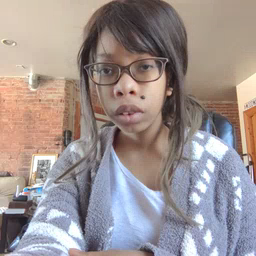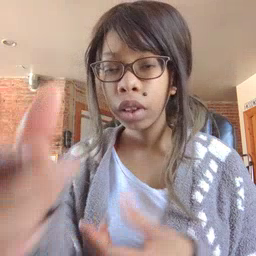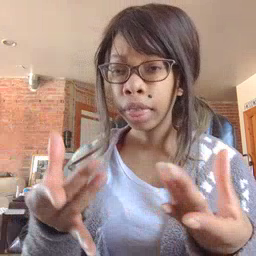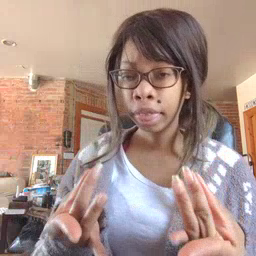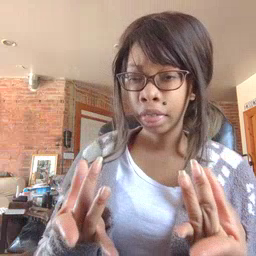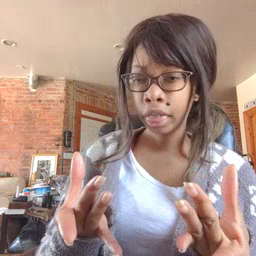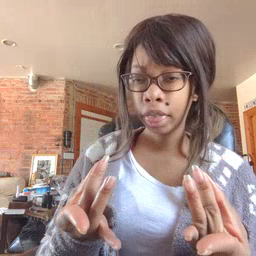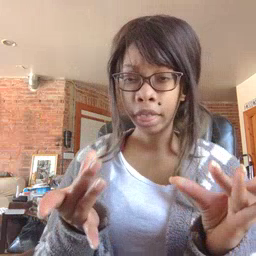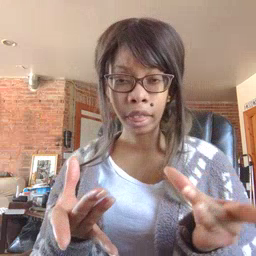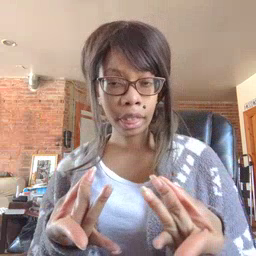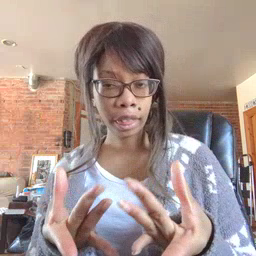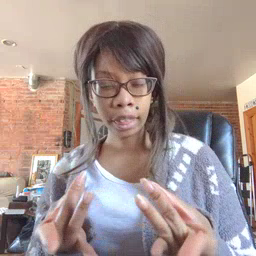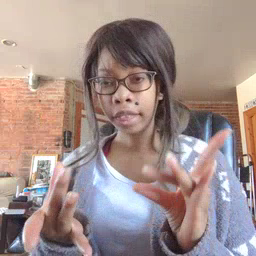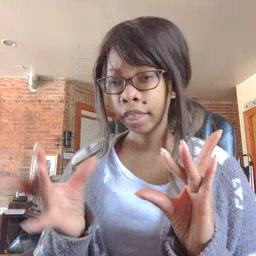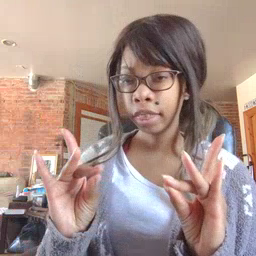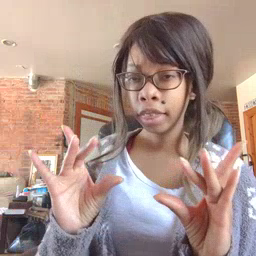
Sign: sticky